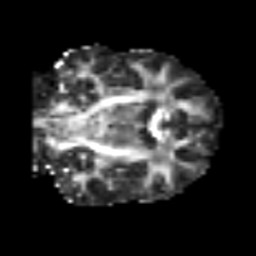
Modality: FA
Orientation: coronal
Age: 74
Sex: male
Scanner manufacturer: siemens
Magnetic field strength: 3 T
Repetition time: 6.1 s
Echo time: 0.101 s